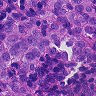
Metastatic tissue present: yes